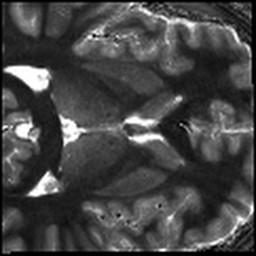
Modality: T1map
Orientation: axial
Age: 23
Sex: male